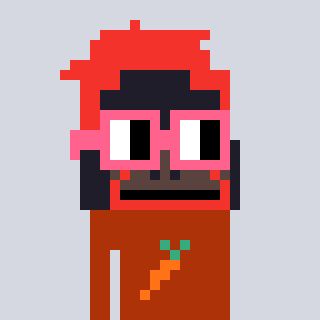
a pixel art character with square pink glasses, a orangutan-shaped head and a hotbrown-colored body on a cool background